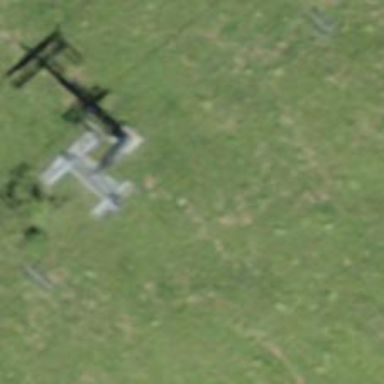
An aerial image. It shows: Pylon used for aerialway.